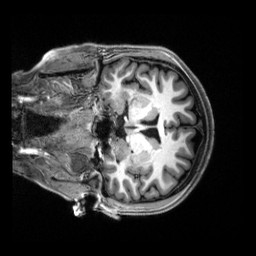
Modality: T1w
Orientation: coronal
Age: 20
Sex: female
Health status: healthy
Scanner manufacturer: siemens
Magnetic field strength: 3 T
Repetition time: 2.5 s
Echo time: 0.00222 s